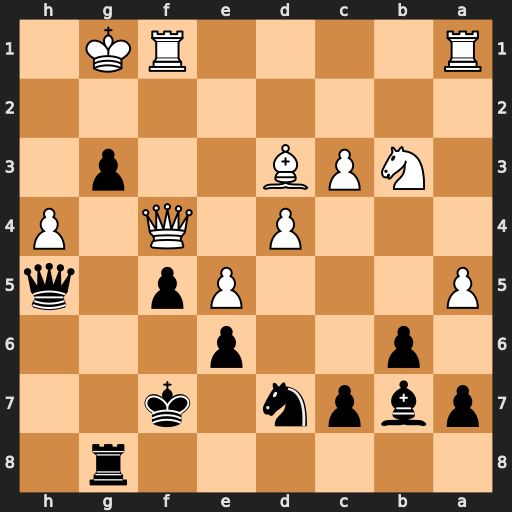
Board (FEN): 6r1/pbpn1k2/1p2p3/P3Pp1q/3P1Q1P/1NPB2p1/8/R4RK1
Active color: b
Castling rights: -
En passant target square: -
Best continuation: Rg4 Bxf5 Rxf4